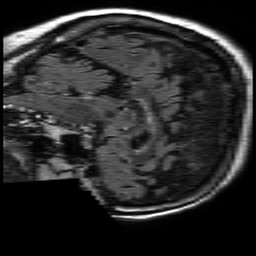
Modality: FLAIR
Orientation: sagittal
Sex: female
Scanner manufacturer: philips
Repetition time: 11 s
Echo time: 0.125 s